You are looking at the unprocessed time series of a bearing vibration snapshot. Determine the bearing's health state. Answer with exactly one of: normal, inner_race, outer_race, ball.
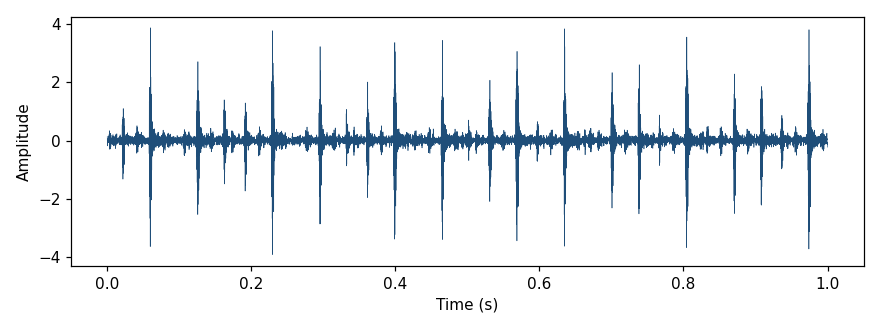
Answer: outer_race